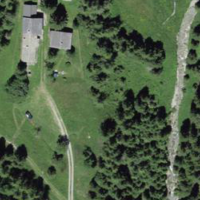
EUNIS habitat code: 25
Species observed at this site:
Viola calcarata